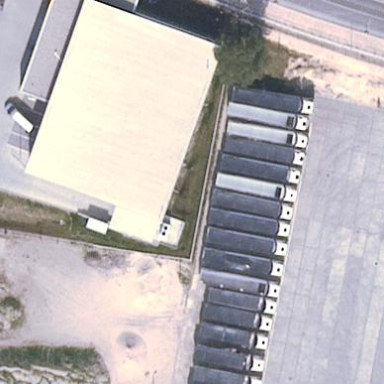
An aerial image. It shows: Flat-roofed retail building.